Aerial crown-view tile of a tropical tree (Barro Colorado Island, Panama), acquired 20241014:
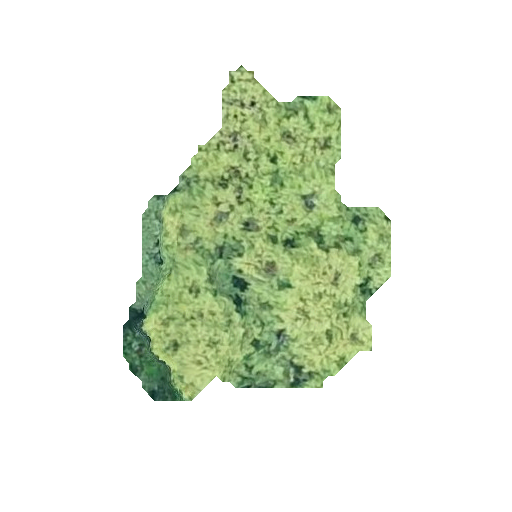
Species: Quararibea stenophylla
GBIF accepted scientific name: Quararibea stenophylla
Crown area: 91.399 m²